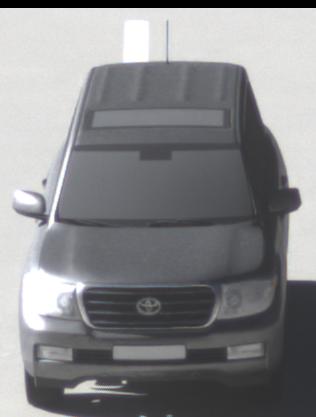
Make: Toyota
Model: Land Cruiser V8 4.7
Detailed model: Land Cruiser V8 (J20)
Model produced from: 2008/03
Model produced until: 2009/11
Doors: 5
Color: gray
Road condition: dry road
Daytime: morning or afternoon
Contrast: high contrast